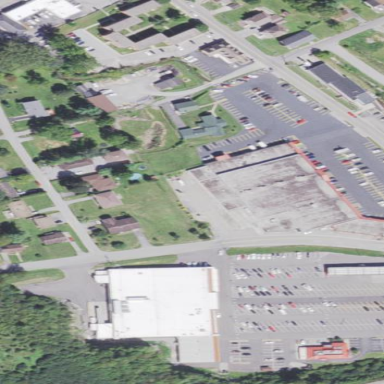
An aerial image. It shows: Retail building.